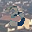
Label: 3